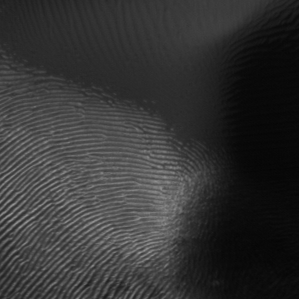
Label: frost